Question: I have values in my column as below. Can anyone help me with how to replace any numeric data present in a column or string to blank using SQL Server query?

Below is the column data. How do I replace the numbers to blank and display only underscores.
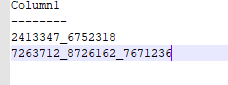
Answer: You could approach this by counting the number of underscores, and then generating a string containing this number of underscores:
'''
SELECT Column1, REPLICATE('_', LEN(Column1) - LEN(REPLACE(Column1, '_', '')))
FROM yourTable;
'''
<URL>
<URL>
## Demo